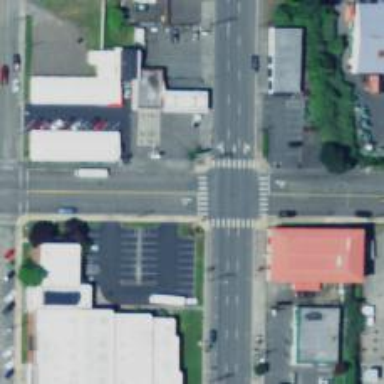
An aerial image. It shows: Stop road.